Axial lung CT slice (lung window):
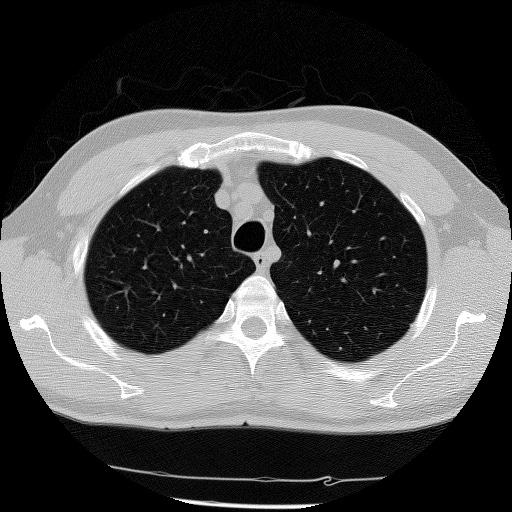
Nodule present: no